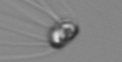
Label: Chaetoceros